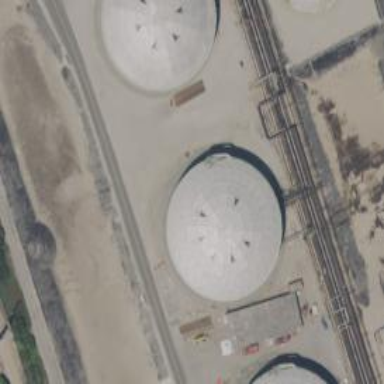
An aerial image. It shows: Building with storage tank.